Interaction volume radius: 10 \u00c5
Interaction volume height: 10 \u00c5
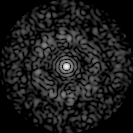
Disorder parameter: 0.8293